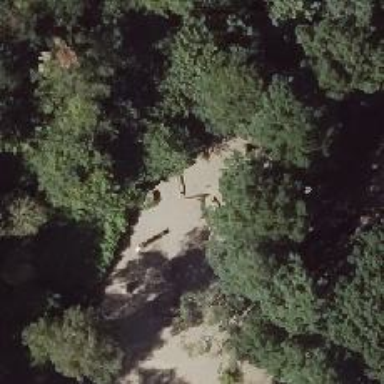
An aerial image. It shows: Playground featuring swings.